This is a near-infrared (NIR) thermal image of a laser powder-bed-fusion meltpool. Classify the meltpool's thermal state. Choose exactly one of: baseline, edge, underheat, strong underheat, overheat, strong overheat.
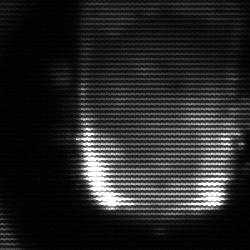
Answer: baseline